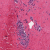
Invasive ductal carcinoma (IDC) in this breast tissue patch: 0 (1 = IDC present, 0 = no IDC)